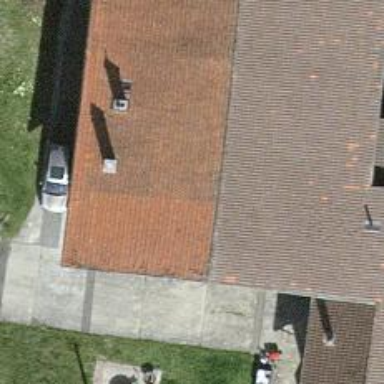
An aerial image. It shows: Simple and straightforward house.